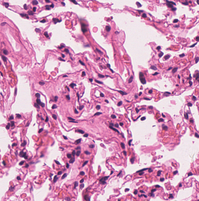
Tumor epithelial tissue: no
Tumor-associated stroma tissue: no
Normal tissue: yes